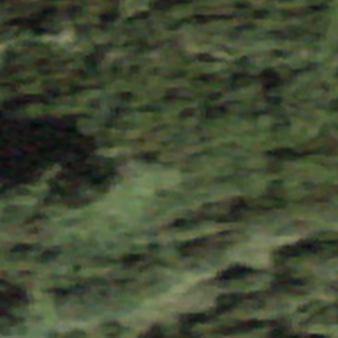
Label: other